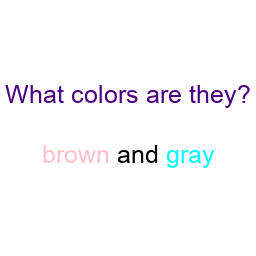
Color: pink, cyan
Color name shown: brown, gray
Background color: white
Question text color: indigo